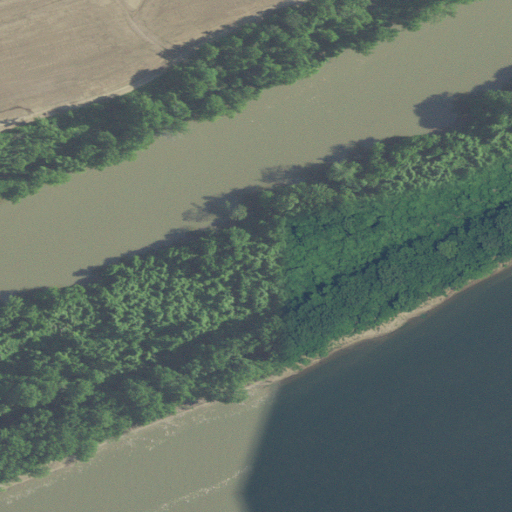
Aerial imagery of island in Kentucky named Yellow Bank Island containing open water, deciduous forest, cultivated crops, evergreen forest, low intensity development, mixed forest, medium intensity development, pasture, and grassland